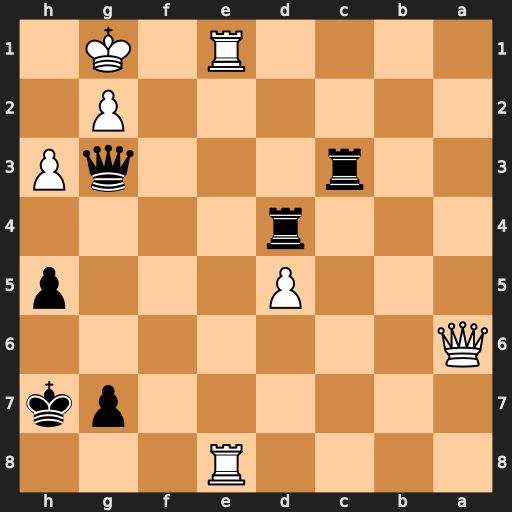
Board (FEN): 4R3/6pk/Q7/3P3p/3r4/2r3qP/6P1/4R1K1
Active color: b
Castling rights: -
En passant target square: -
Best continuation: Rc2 Qf1 Rf4